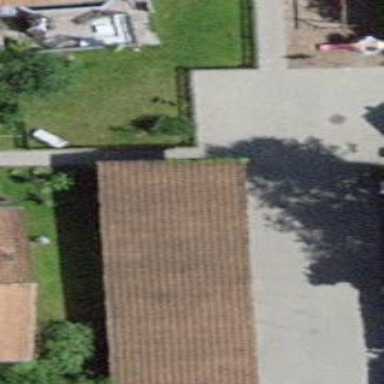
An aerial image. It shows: Garage.